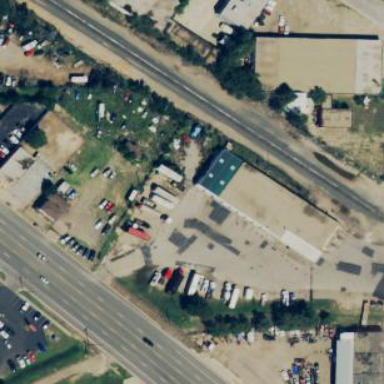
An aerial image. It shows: Building that houses car repair shop.